Field crop: maize
Growth stage: 1
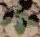
Species: chenopodium